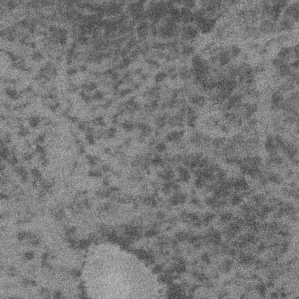
Label: frost